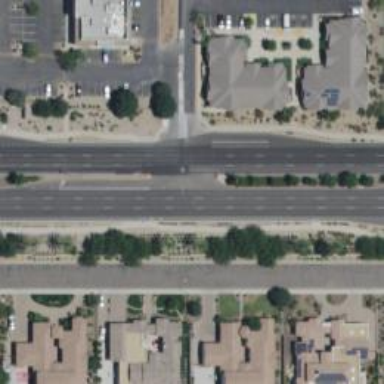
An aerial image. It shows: Secondary road with asphalt surface.